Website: apple
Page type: customer-info-address
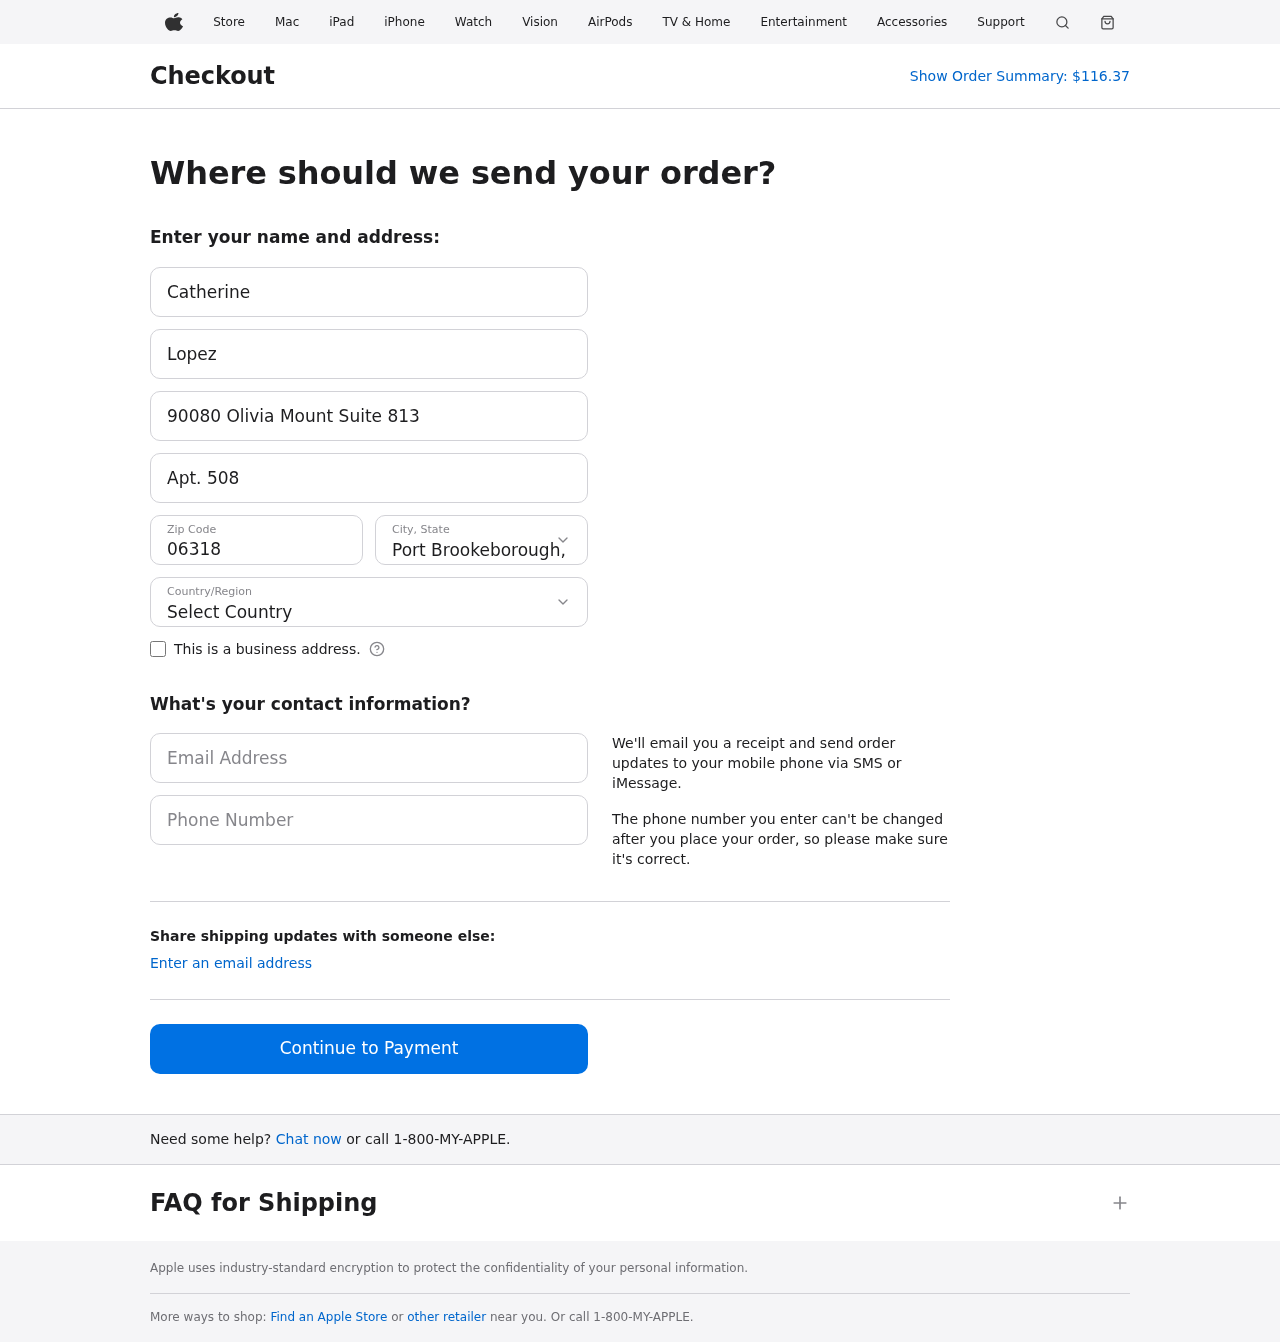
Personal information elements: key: PII_CITY_STATE
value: Port Brookeborough, MN
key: PII_COUNTRY
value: United States
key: PII_EMAIL
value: catherine.lopez@yahoo.com
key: PII_FIRSTNAME
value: Catherine
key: PII_LASTNAME
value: Lopez
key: PII_PHONE
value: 3965578578
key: PII_POSTCODE
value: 06318
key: PII_STREET
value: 90080 Olivia Mount Suite 813
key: PII_STREET2
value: Apt. 508
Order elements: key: ORDER_TOTAL
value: $116.37